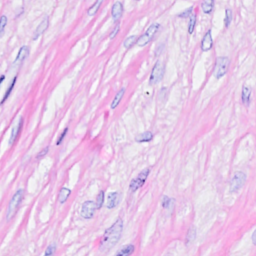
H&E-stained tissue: Breast